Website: home-depot
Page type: delivery-shipping
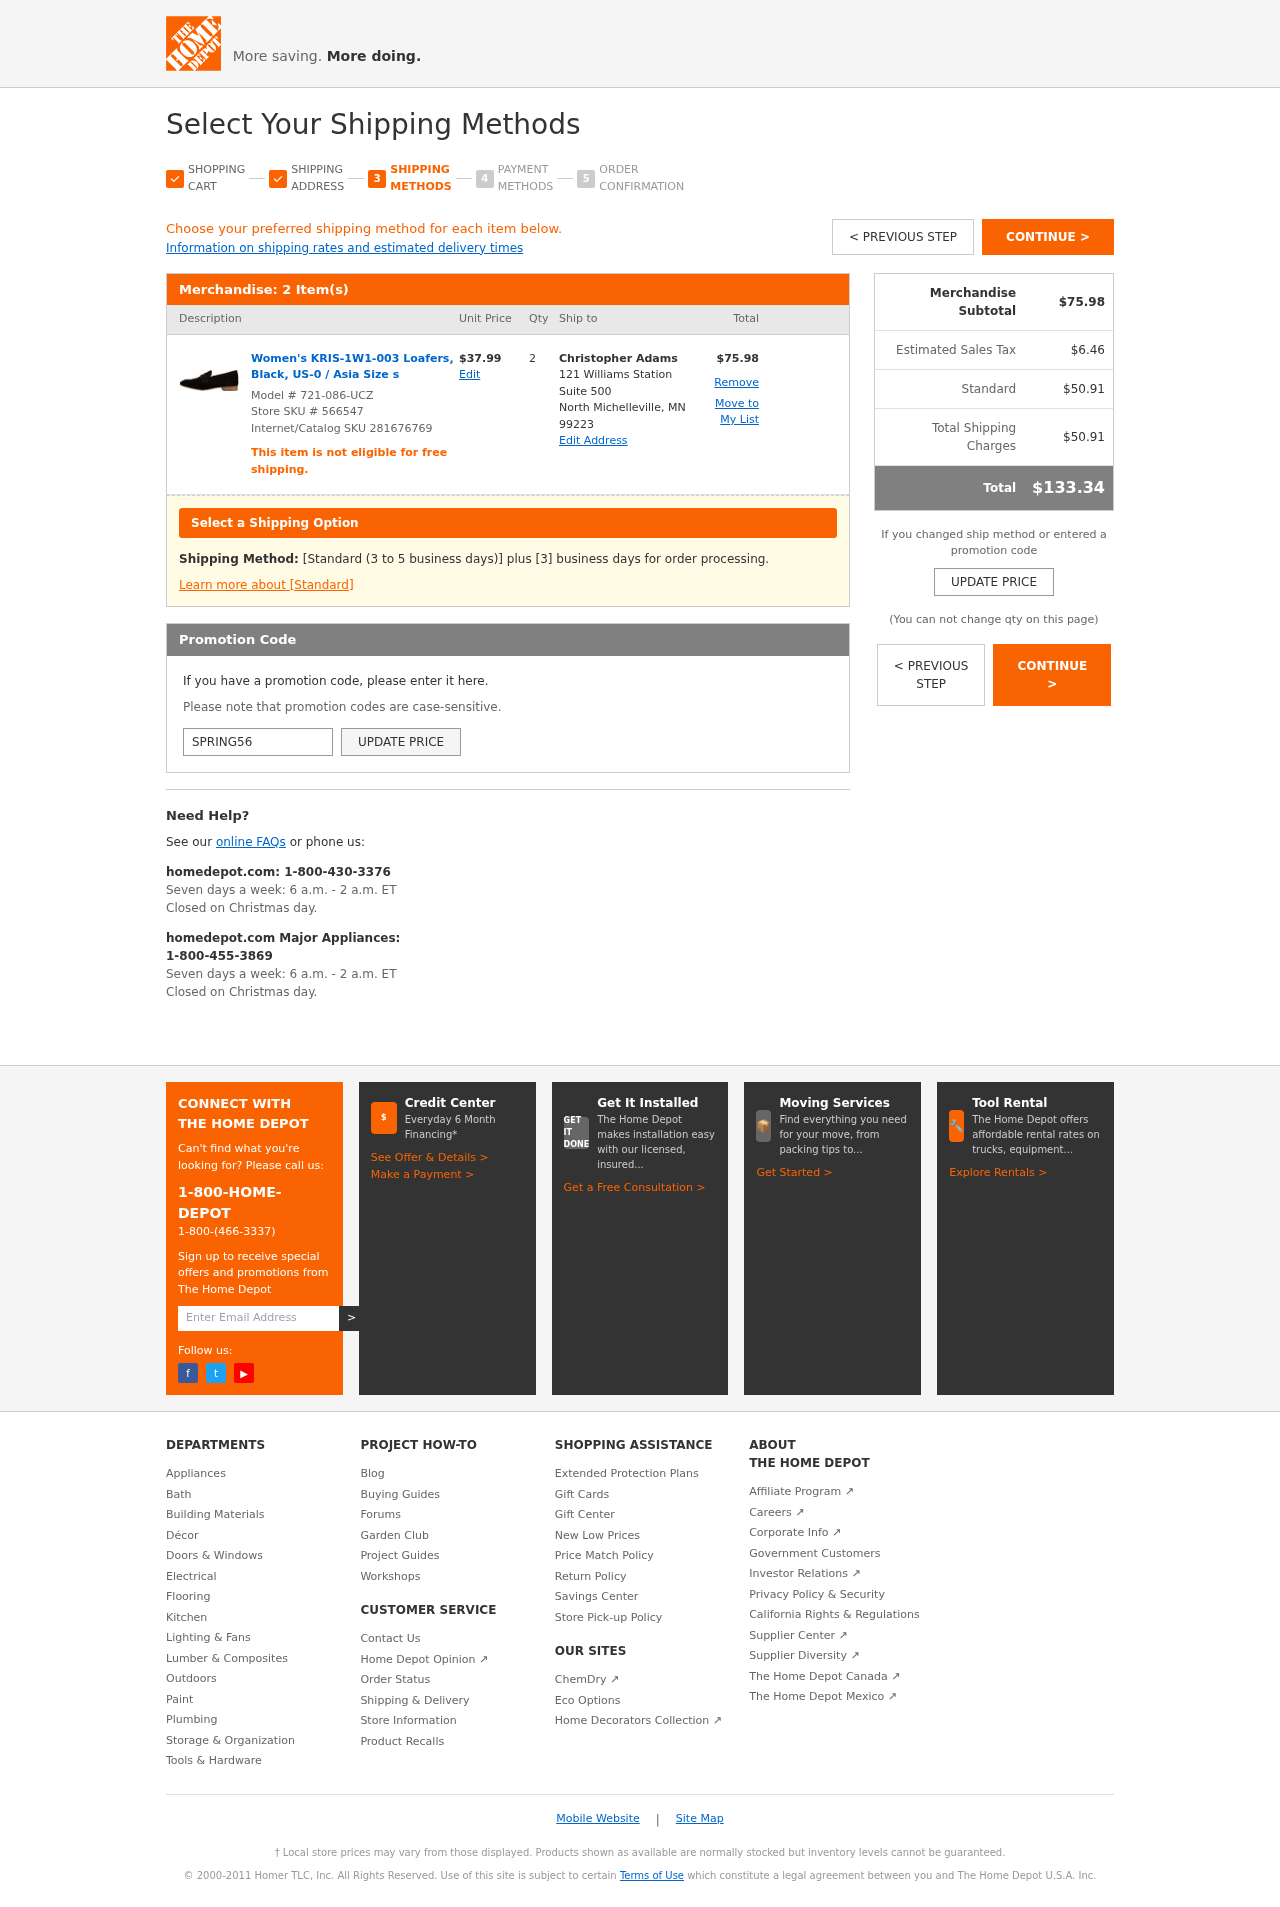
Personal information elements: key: PII_CITY_STATE_ZIP
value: North Michelleville, MN 99223
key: PII_FULLNAME
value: Christopher Adams
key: PII_PROMO_CODE
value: SPRING56
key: PII_STREET
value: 121 Williams Station Suite 500
Product elements: key: PRODUCT1_NAME
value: Women's KRIS-1W1-003 Loafers, Black, US-0 / Asia Size s
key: PRODUCT1_PRICE
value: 37.99
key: PRODUCT1_QUANTITY
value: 2
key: PRODUCT_MODEL_NUMBER
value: Model # 721-086-UCZ
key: PRODUCT1_LINE_TOTAL
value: $75.98
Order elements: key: ORDER_NUM_ITEMS
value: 2 Item(s)
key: ORDER_SUBTOTAL
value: $75.98
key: ORDER_TAX
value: $6.46
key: ORDER_SHIPPING_COST
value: $50.91
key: ORDER_SHIPPING_TOTAL
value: $50.91
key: ORDER_TOTAL
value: $133.34
Other elements: key: STORE_SKU
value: Store SKU # 566547
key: INTERNET_SKU
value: Internet/Catalog SKU 281676769